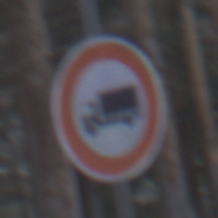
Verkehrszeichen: VerbotFuerKraftfahrzeugeUeberDreiKommaFuenfTonnen
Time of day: MorningAfternoon
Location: Outdoor (Nature)
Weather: Overcast
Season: Winter
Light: Natural